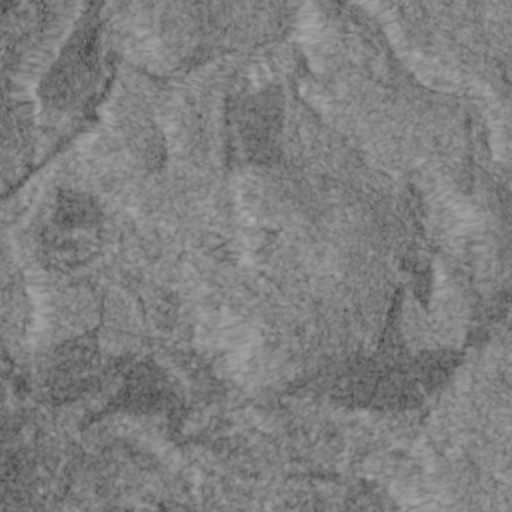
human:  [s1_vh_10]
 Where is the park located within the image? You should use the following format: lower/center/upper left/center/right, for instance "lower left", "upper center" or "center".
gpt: The park is located in the left of the image.
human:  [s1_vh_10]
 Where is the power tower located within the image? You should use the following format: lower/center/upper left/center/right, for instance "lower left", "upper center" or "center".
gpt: The power tower is located in the lower left of the image.
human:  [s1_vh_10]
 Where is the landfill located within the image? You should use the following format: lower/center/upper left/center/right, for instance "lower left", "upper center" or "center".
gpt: There is no landfill in the image.

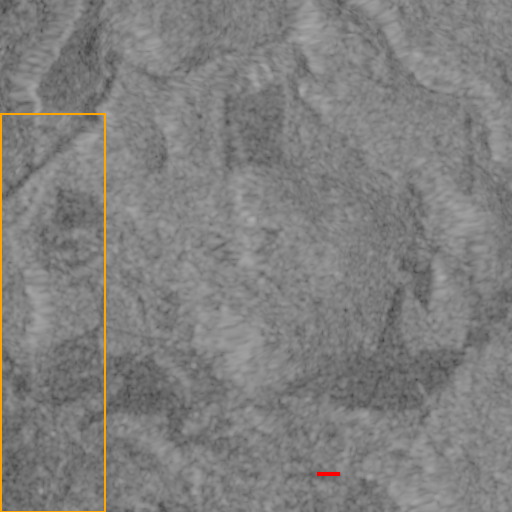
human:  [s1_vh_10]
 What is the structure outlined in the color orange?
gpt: The structure outlined in orange is a park.
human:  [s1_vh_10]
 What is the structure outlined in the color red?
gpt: The structure outlined in red is a building.
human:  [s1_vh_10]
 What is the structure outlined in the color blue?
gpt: There is no blue outline.